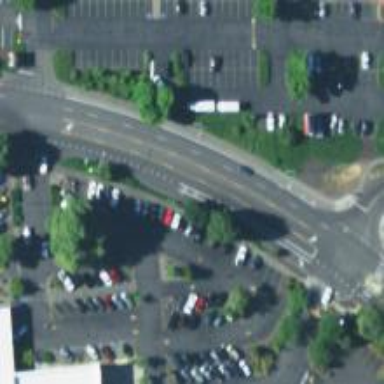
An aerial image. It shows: Parking space.